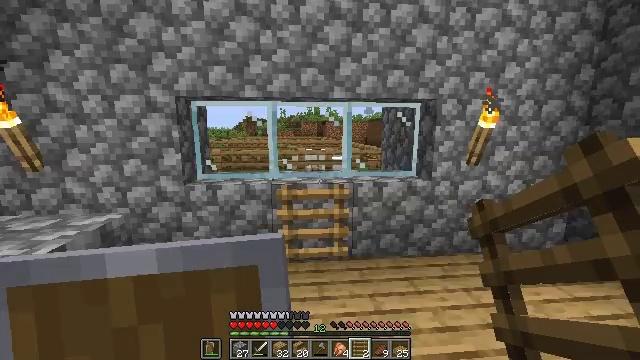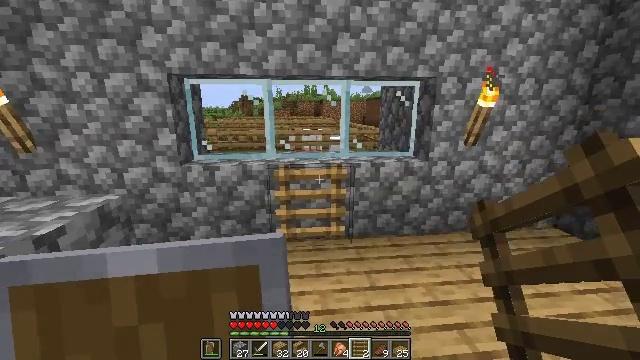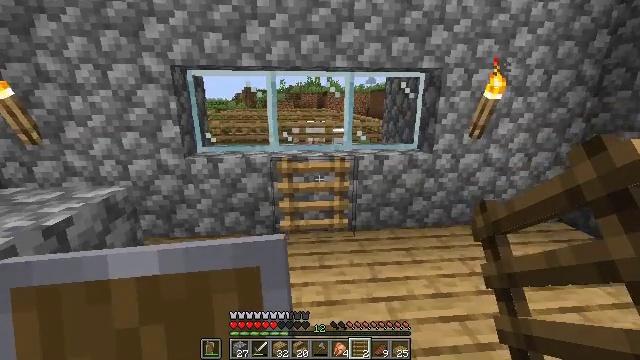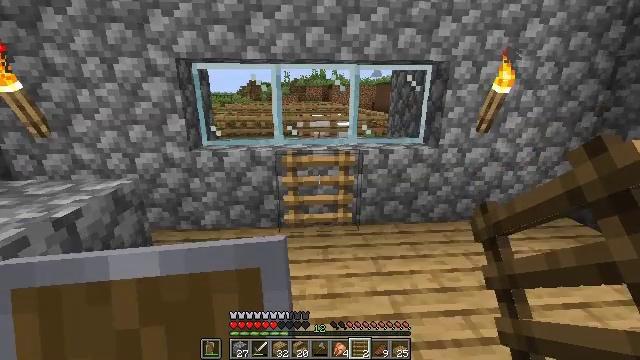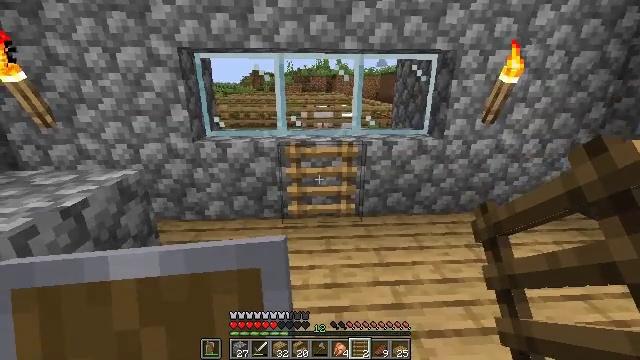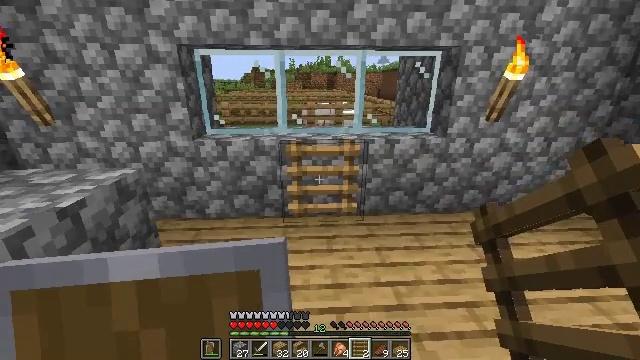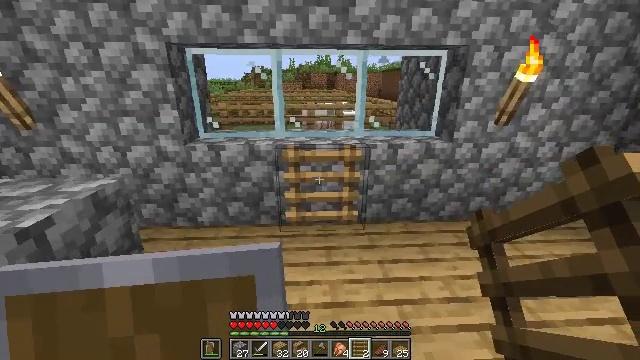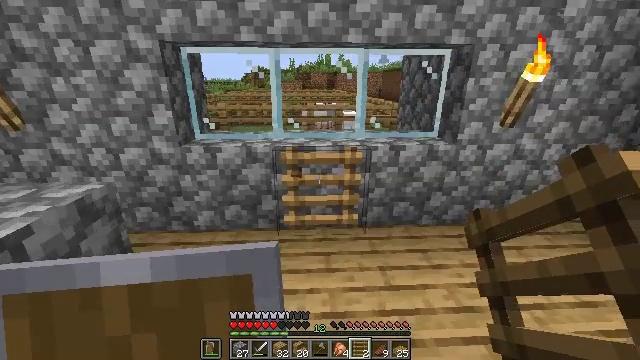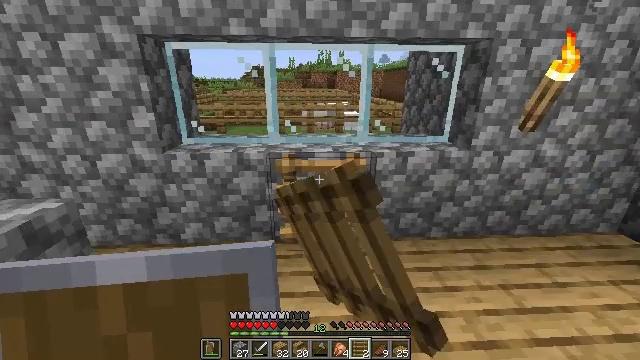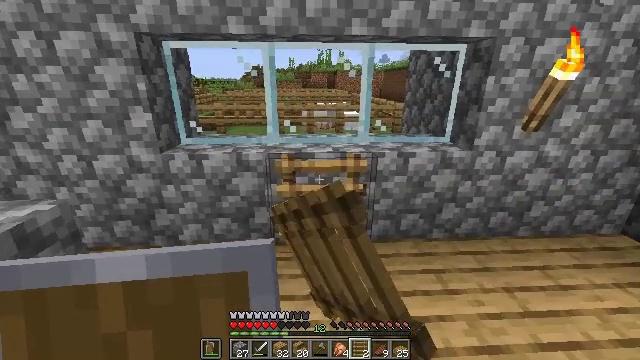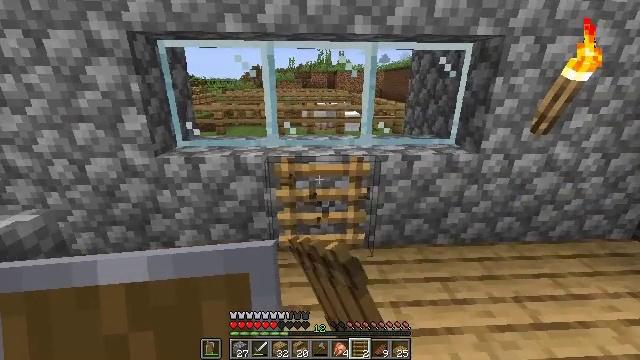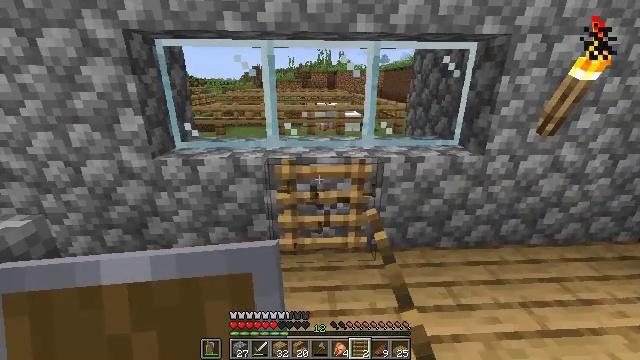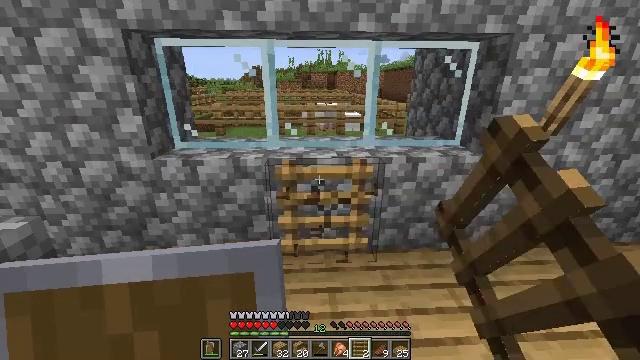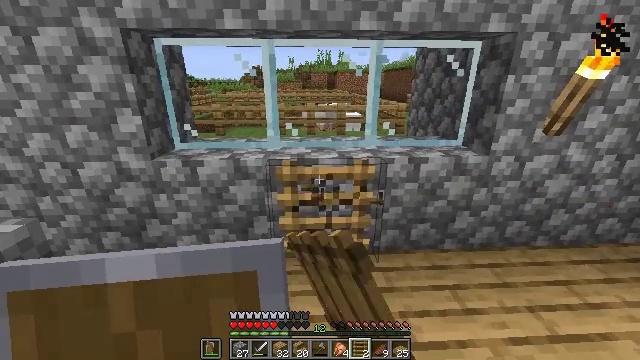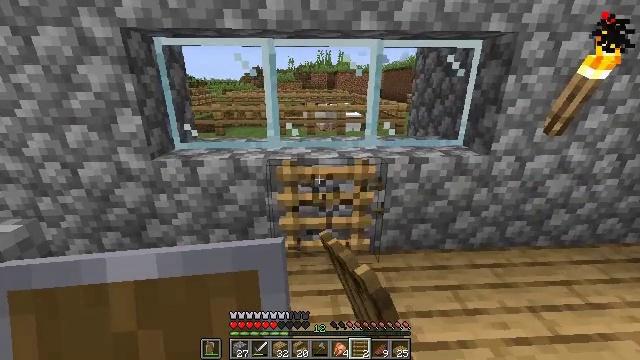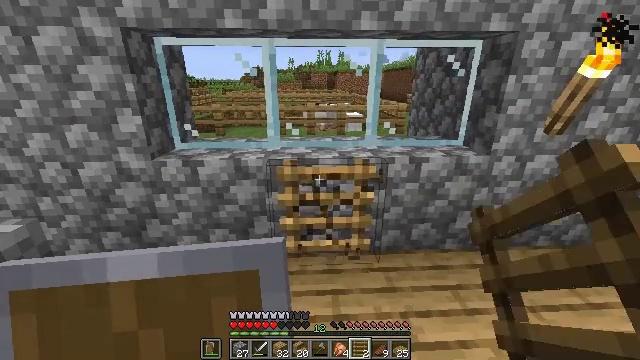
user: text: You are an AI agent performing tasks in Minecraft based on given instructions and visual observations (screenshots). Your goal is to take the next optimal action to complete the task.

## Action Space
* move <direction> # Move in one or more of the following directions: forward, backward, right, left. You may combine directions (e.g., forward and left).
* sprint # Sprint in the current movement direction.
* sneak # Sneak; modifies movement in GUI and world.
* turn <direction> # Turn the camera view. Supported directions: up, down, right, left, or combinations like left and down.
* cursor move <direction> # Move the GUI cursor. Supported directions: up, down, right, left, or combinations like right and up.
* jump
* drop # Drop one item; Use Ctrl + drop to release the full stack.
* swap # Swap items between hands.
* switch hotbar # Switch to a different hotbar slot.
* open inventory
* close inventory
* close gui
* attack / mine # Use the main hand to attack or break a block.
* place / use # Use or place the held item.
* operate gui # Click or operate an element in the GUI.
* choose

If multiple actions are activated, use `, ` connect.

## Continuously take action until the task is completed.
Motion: motion action
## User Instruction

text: Remove the ladder from its position.
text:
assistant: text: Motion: turn down
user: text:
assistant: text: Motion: turn down
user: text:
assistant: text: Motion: turn left and down
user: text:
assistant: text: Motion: turn down
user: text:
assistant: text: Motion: move forward
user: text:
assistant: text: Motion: move forward
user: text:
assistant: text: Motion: move forward, attack / mine
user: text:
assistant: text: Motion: move forward, attack / mine
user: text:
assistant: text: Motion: attack / mine
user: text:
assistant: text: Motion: attack / mine
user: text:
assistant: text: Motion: attack / mine
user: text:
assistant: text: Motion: attack / mine
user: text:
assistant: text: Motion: attack / mine
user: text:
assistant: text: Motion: attack / mine
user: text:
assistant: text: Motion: attack / mine
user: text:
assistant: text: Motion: attack / mine
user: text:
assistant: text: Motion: attack / mine
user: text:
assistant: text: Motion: attack / mine
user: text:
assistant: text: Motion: attack / mine
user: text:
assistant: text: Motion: attack / mine
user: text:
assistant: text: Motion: attack / mine
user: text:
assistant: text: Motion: attack / mine
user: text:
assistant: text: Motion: attack / mine
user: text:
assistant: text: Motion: attack / mine
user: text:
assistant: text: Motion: no_op